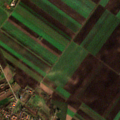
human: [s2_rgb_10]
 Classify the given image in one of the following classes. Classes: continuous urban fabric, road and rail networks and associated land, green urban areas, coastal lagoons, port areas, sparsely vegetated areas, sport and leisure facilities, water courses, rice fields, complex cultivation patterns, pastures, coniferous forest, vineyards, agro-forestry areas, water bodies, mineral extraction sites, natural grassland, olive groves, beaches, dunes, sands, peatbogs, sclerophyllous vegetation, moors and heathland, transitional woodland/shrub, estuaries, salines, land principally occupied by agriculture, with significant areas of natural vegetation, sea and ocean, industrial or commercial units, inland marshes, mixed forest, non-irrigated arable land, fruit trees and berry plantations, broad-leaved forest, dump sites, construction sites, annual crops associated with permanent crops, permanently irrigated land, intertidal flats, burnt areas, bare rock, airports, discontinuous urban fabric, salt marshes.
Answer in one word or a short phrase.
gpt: discontinuous urban fabric, industrial or commercial units, non-irrigated arable land, land principally occupied by agriculture, with significant areas of natural vegetation